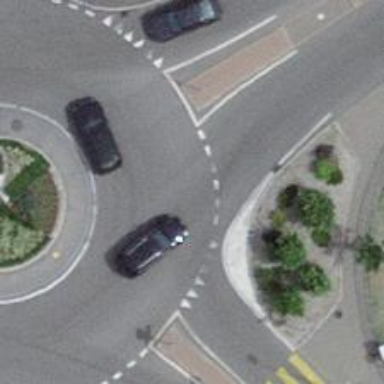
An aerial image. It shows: Primary highway with asphalt surface leading to roundabout.